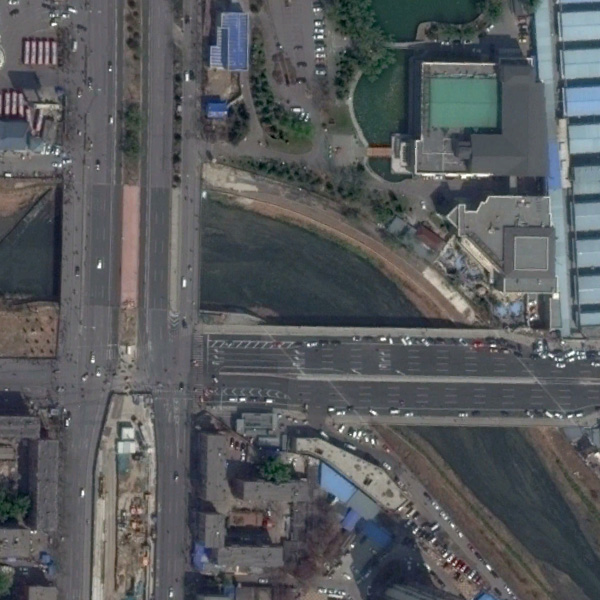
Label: Bridge